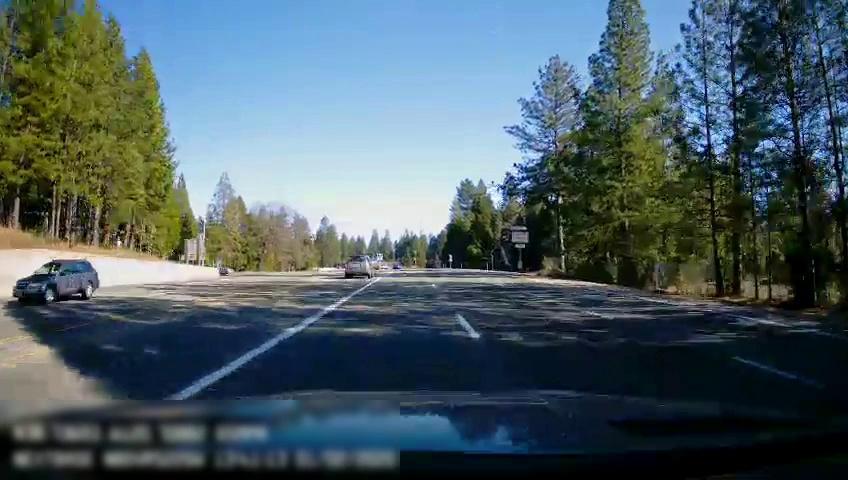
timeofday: Day
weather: Sunny
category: Drivable Space
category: Vehicles | SUV
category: Vehicles | SUV
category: Lanes | Current Lane
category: Lanes | Alternate Lane
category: Lanes | Alternate Lane
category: Lanes | Current Lane